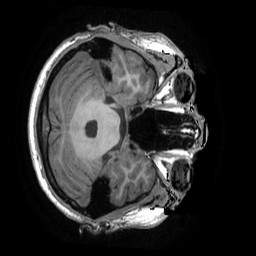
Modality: T1w
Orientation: axial
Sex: male
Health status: healthy
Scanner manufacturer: ge